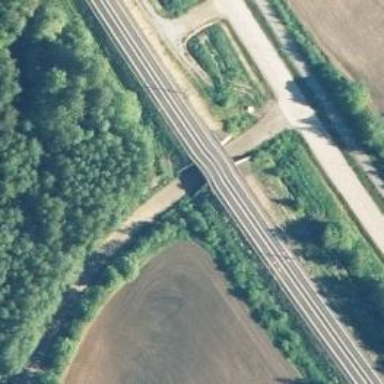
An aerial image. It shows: Bridge with electrified continuous railway track and contact line.